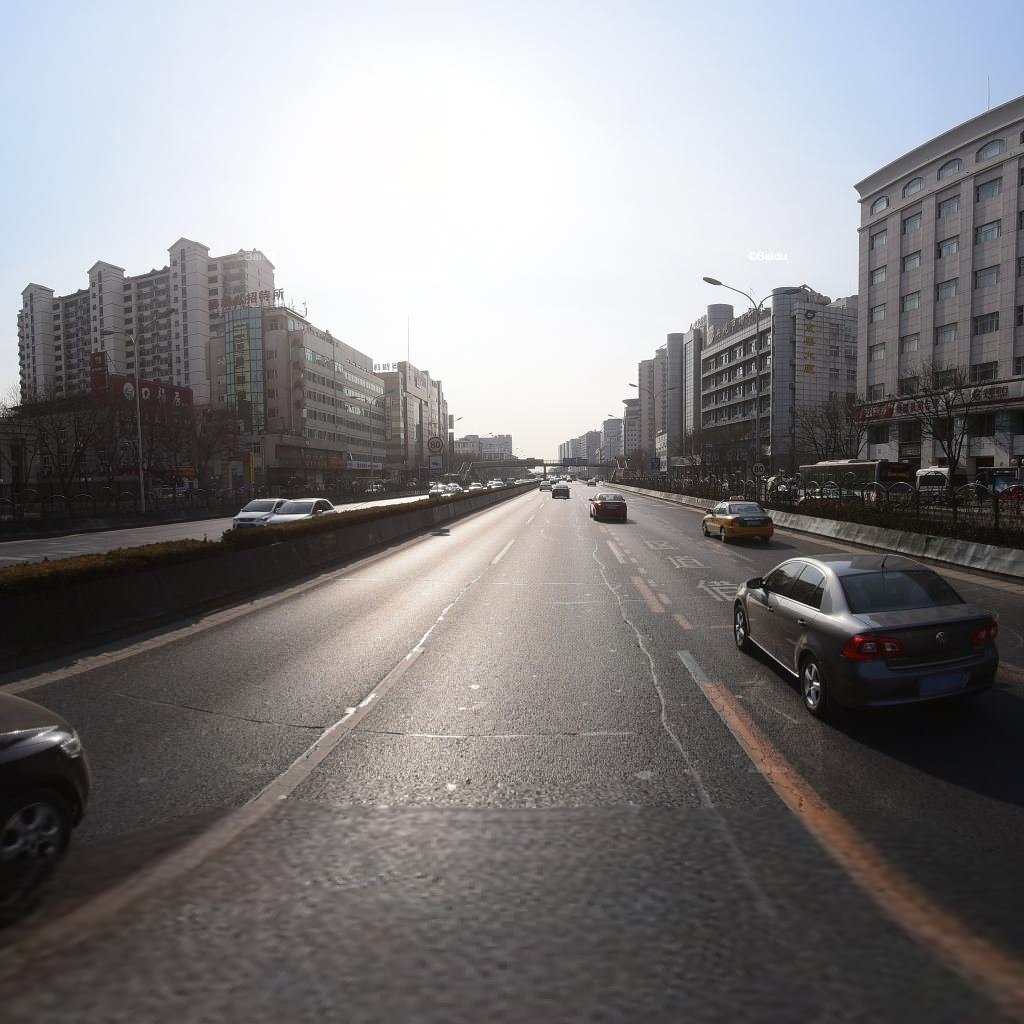
Region: Xicheng
Road damage annotations: transverse patch, transverse patch, transverse patch, longitudinal patch, transverse crack, longitudinal patch, longitudinal patch